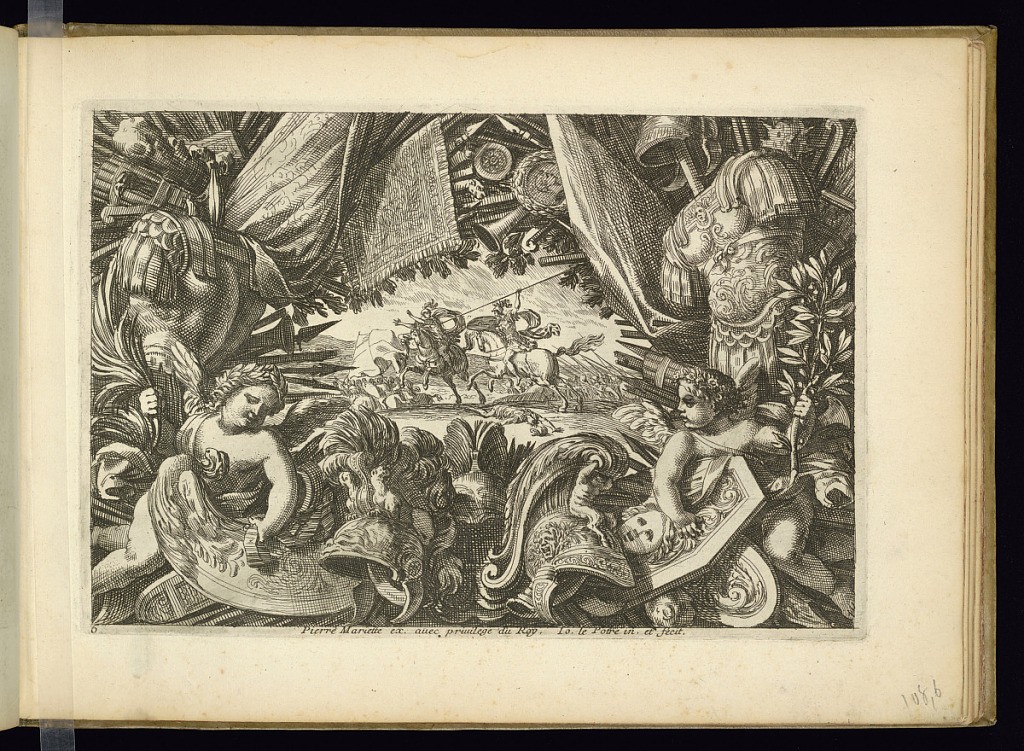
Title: Trophy Design
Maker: Jean Le Pautre, French, 1618–1682
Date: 1657–82
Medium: Etching on laid paper
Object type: Print
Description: Ornamental trophy of arms surrounding a battle scene with soldiers on horseback, surrounded by spears, banners, armor, shields, helmets, and two putti. The plate is numbered, and the publisher's address is lettered below.